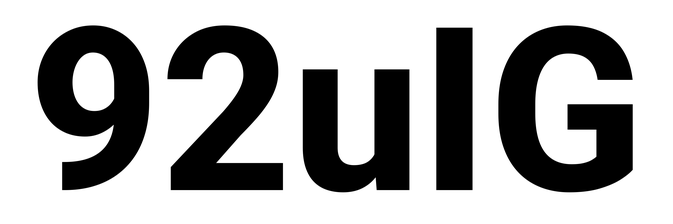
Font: Roboto_ExtraBold